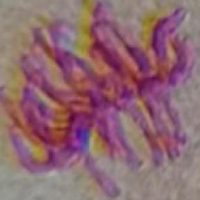
Label: metaphase